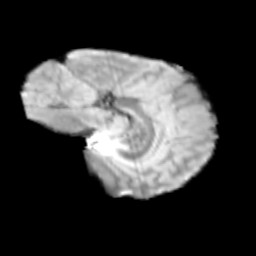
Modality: T2w
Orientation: sagittal
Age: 10
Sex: male
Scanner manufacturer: siemens
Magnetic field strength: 3 T
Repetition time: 3.8 s
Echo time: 0.07 s